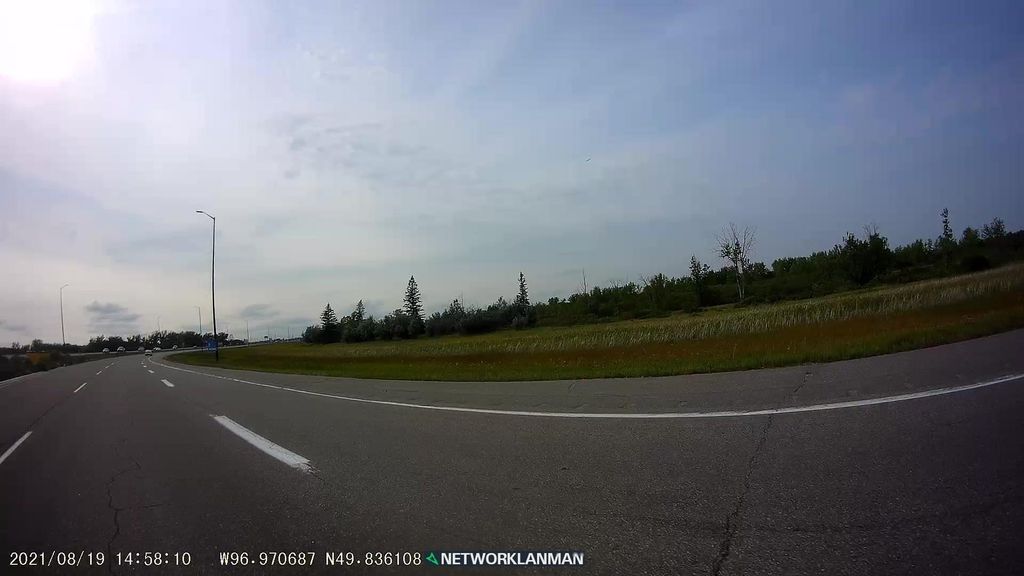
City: winnipeg